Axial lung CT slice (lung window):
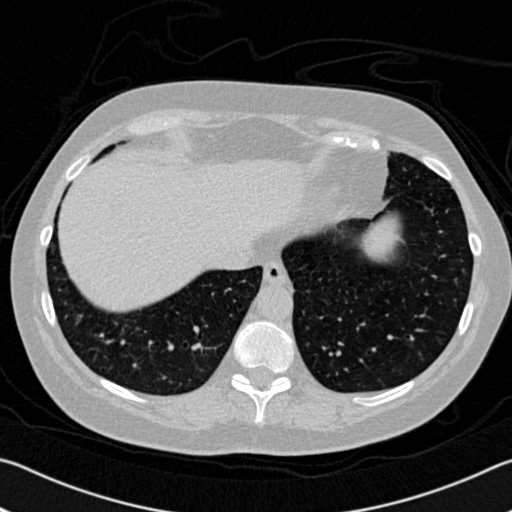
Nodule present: no